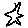
Label: star